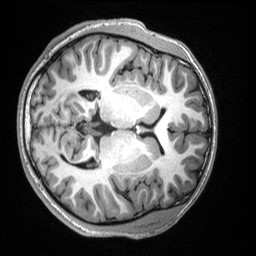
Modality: T1w
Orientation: axial
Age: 15
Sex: male